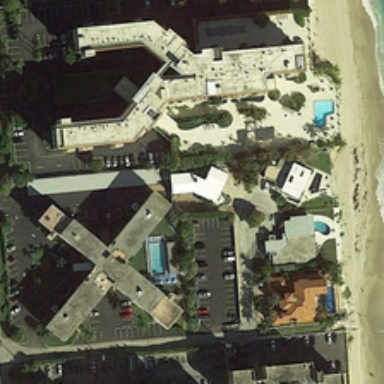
Some buildings and green trees are in a resort with parking lots and beach .